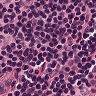
Metastatic tissue present: no